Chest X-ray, PA view. Patient: 34 years old, sex M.
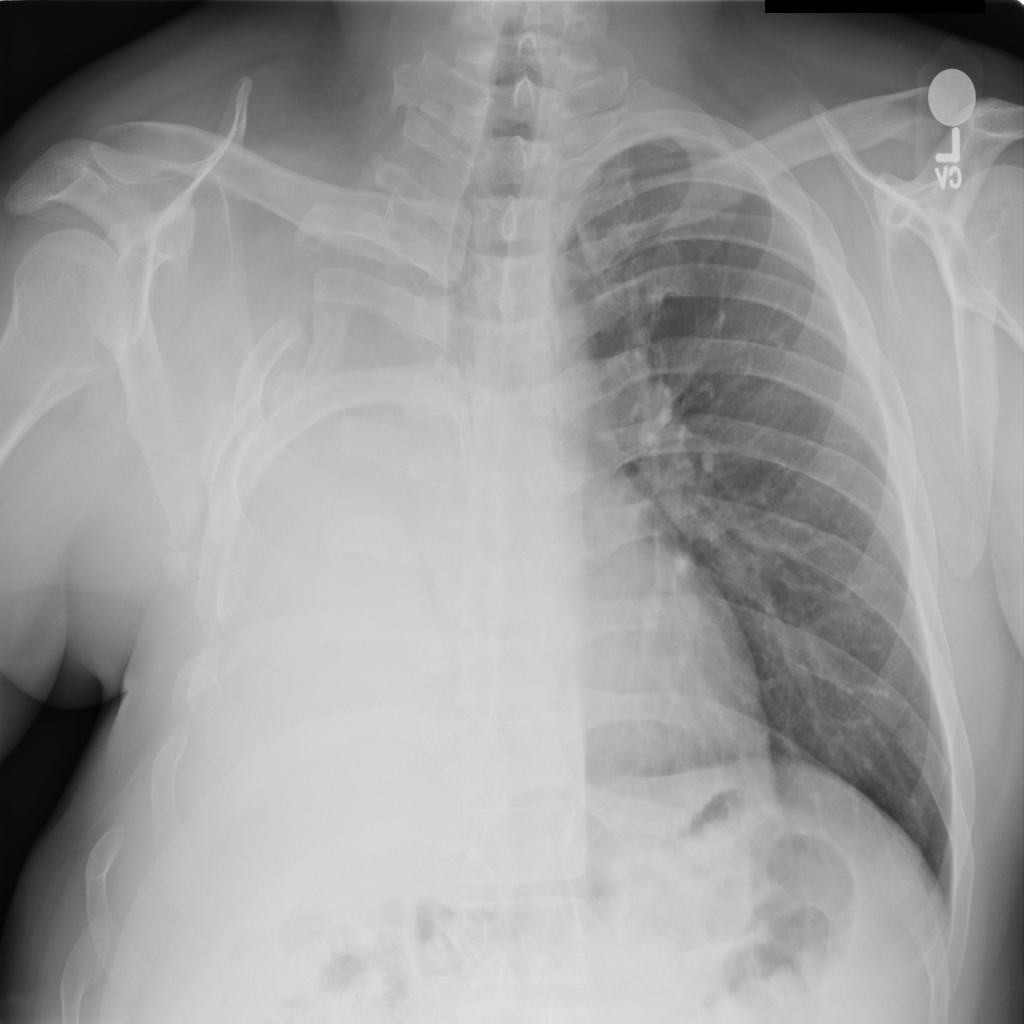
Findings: No Finding